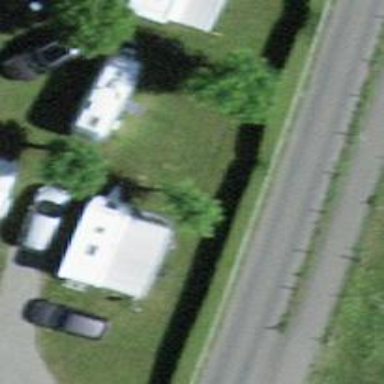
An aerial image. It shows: Hedge barrier.